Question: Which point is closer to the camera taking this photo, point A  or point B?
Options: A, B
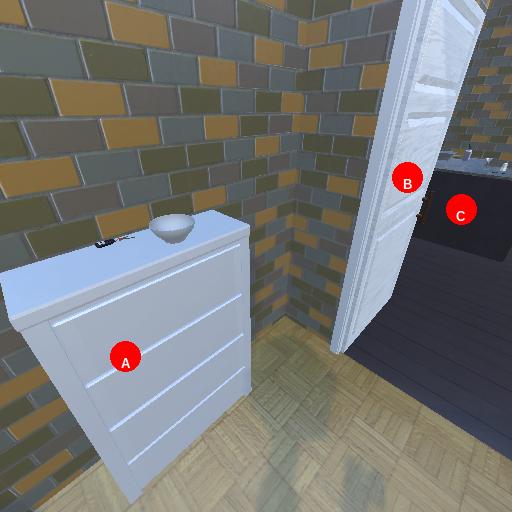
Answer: A